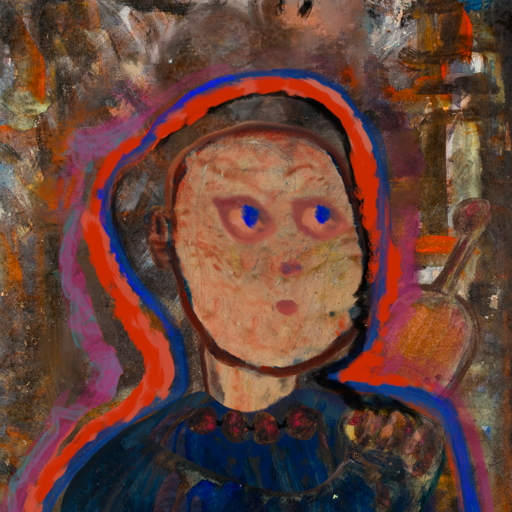
Background: GypsyQueen, Head And Neck Side: Orphan, Face Side: Mother_And_Son_Mother, Bust: Pipe, Hair Side: Experience, Head Accessory: Blank, Second Necklace: Blank, Necklace: Mosgoul, Baby: Blank